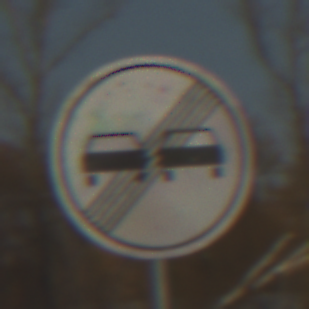
Verkehrszeichen: EndeUeberholverbot
Umgebung: Outdoor, Suburban
Tageszeit: MorningAfternoon
Wetter: PartlyCloudy
Licht: Natural
Jahreszeit: NotSpecified
Kontrast: HighContrast